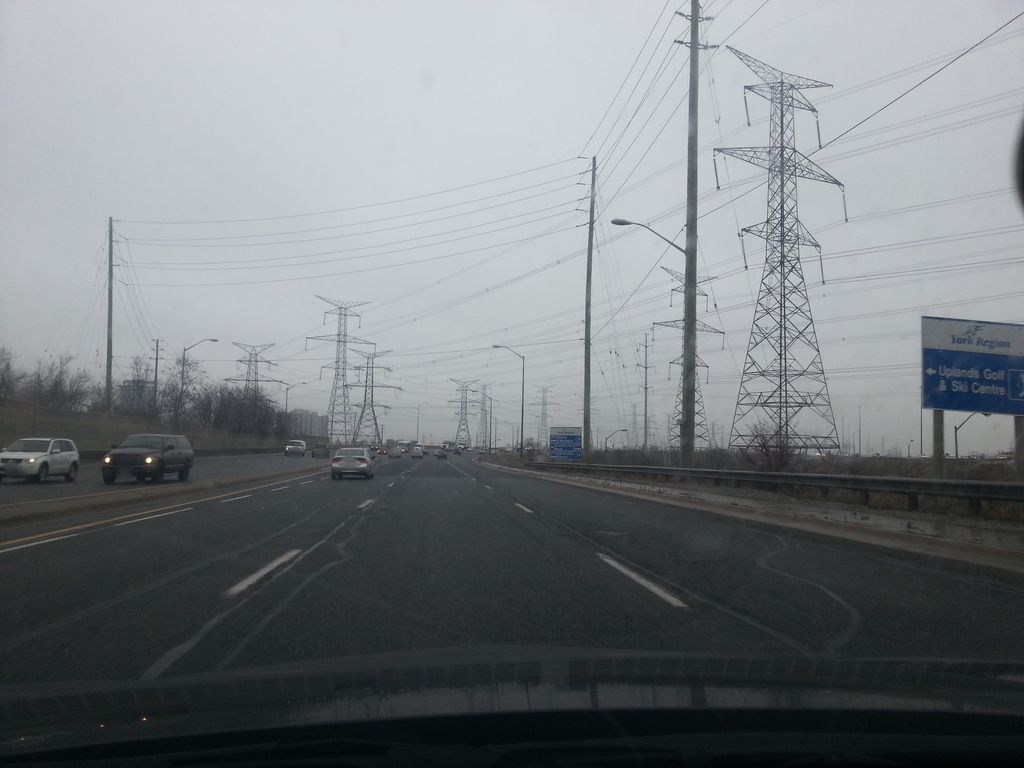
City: toronto